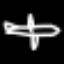
Label: airplane